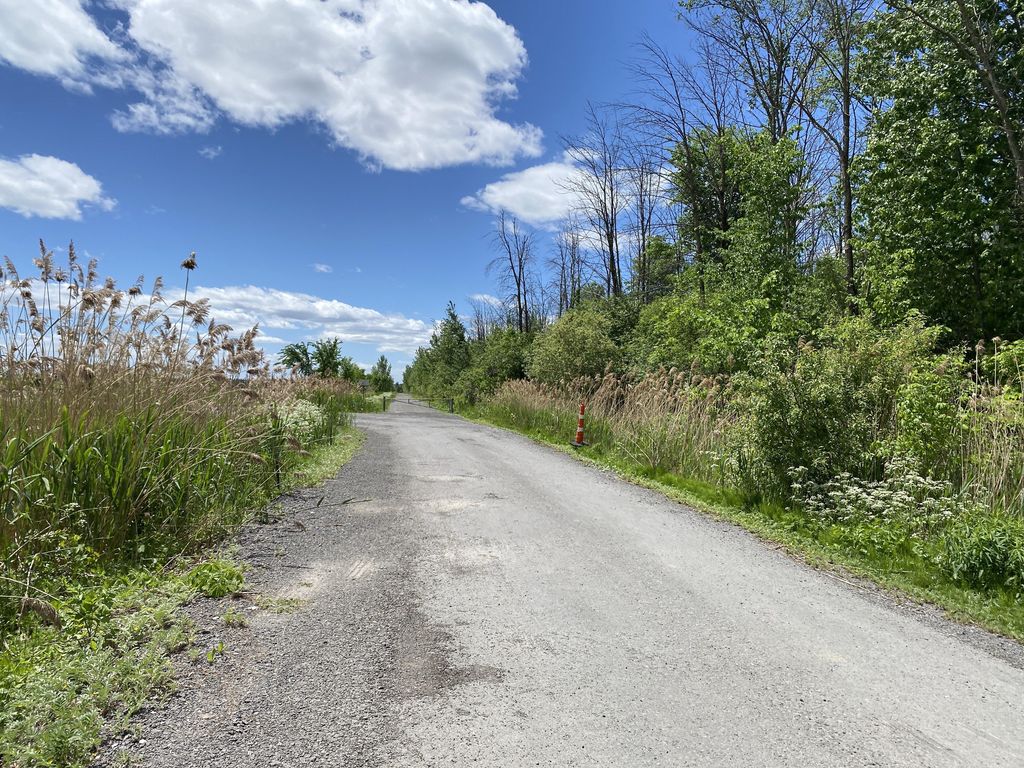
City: montreal